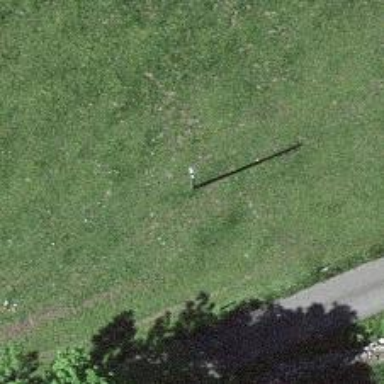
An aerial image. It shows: Power pole.